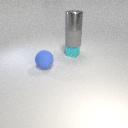
small cyan metal cube behind large blue rubber sphere